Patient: sex F, age 73
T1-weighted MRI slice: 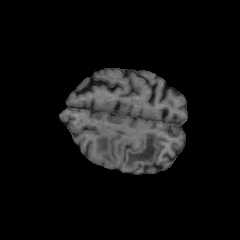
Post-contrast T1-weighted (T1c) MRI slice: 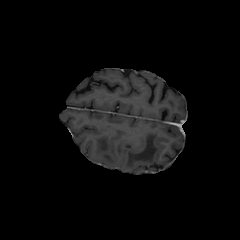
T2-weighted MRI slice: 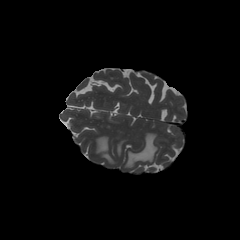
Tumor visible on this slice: yes
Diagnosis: Glioblastoma, IDH-wildtype
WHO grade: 4